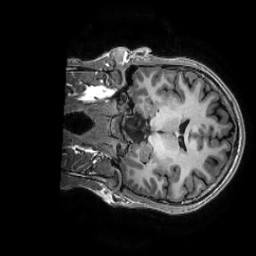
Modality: T1w
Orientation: coronal
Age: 31
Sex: male
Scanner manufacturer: ge
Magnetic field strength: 3 T
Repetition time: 0.0073 s
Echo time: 0.003 s